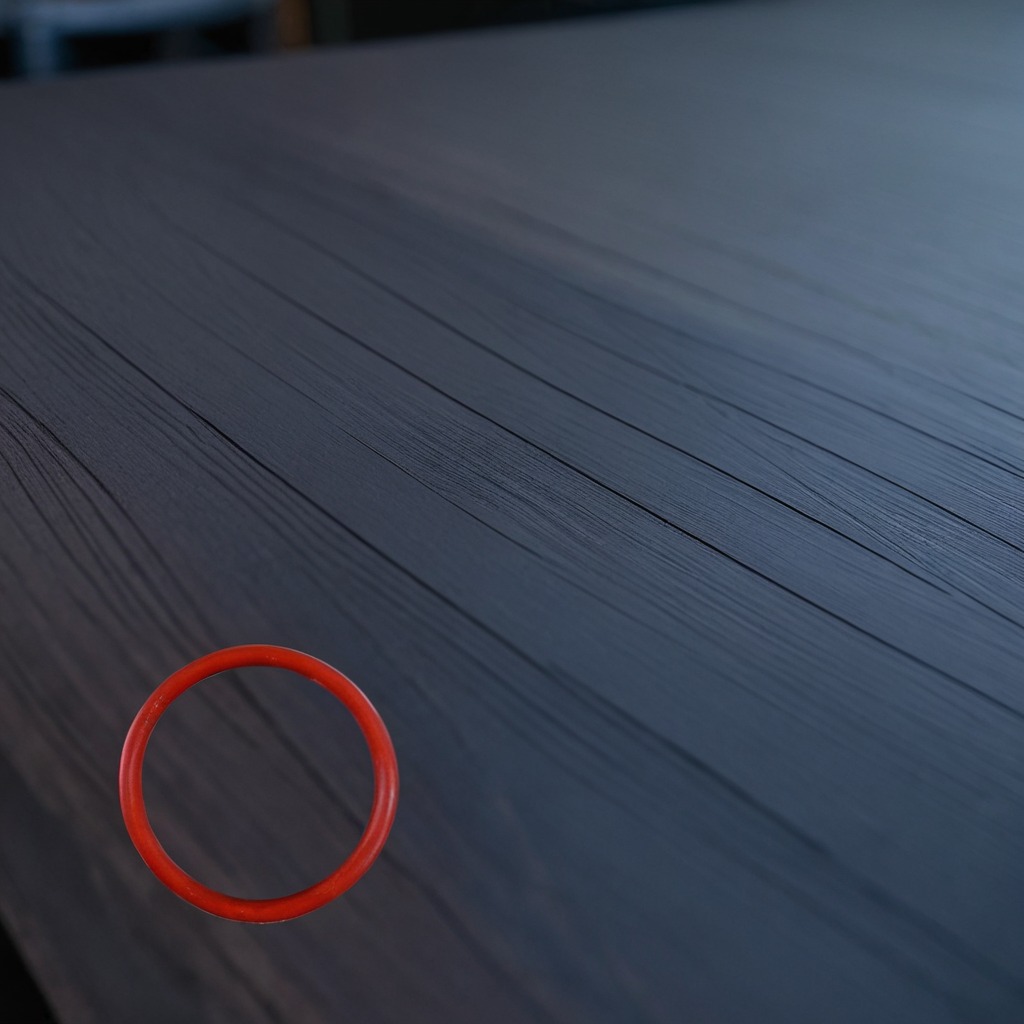
A rubber O-ring is lying on a table with faint burn marks in a small garage at twilight.